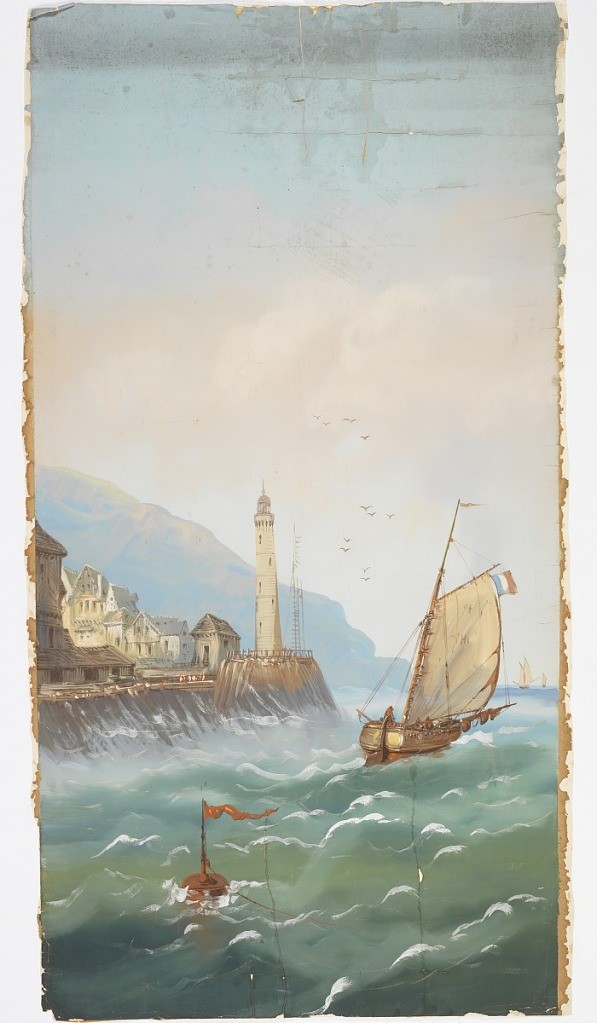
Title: Scenic
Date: ca. 1840
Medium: Hand painted on paper, mounted on canvas
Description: One panel of a set. Sailing vessel with French flag; buoy in foreground. Mountains in the distance. Village with lighthouse at left. Blue-green sea, graded sky.